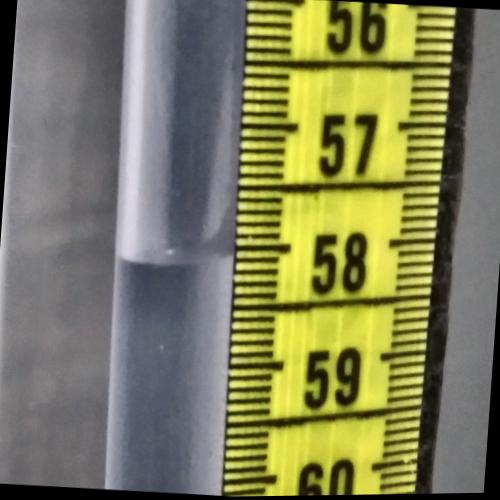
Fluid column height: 58.1 cm